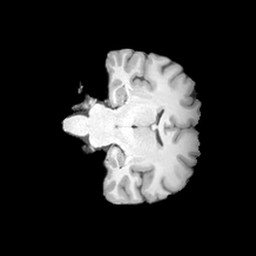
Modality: T1w
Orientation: coronal
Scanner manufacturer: siemens
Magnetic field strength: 3 T
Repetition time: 2 s
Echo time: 0.0024 s